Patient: sex M, age 35
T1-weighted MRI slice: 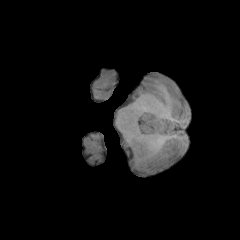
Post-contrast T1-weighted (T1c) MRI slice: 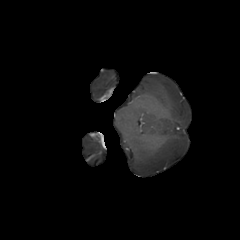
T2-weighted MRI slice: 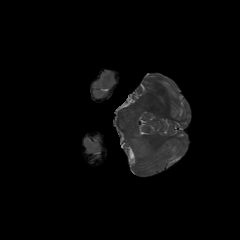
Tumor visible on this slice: yes
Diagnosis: Astrocytoma, IDH-wildtype
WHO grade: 2